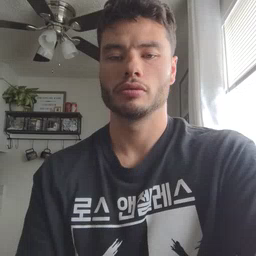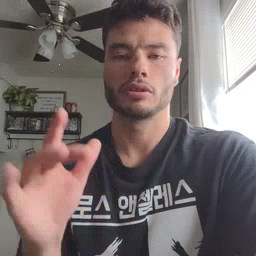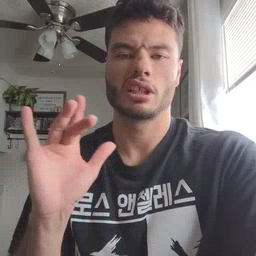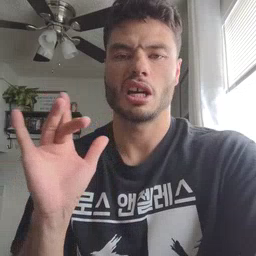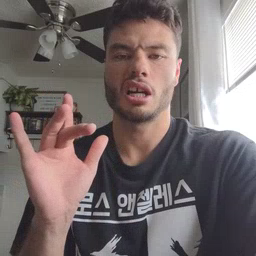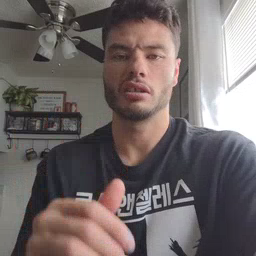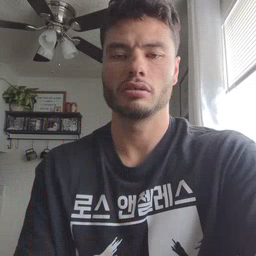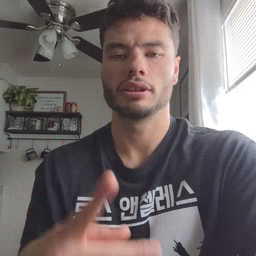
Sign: yucky